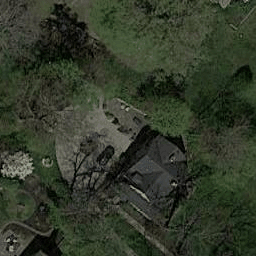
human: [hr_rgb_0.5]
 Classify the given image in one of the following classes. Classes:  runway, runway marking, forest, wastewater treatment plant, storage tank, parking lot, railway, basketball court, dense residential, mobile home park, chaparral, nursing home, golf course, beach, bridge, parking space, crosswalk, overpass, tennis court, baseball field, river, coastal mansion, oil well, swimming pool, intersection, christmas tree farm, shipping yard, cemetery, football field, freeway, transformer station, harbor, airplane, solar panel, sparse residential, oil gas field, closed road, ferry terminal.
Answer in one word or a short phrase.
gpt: sparse residential